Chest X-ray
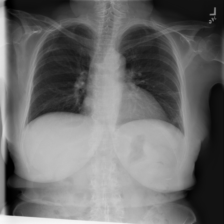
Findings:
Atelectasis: negative
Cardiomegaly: negative
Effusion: negative
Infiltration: negative
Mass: negative
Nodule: negative
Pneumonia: negative
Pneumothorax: negative
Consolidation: negative
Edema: negative
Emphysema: negative
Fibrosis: negative
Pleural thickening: negative
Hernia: negative